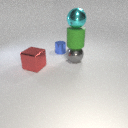
small blue metal cylinder behind large red metal cube